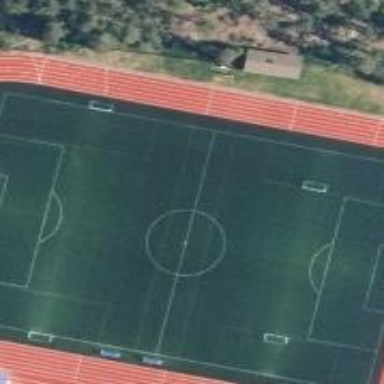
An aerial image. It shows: Athletic track located in leisure land area.